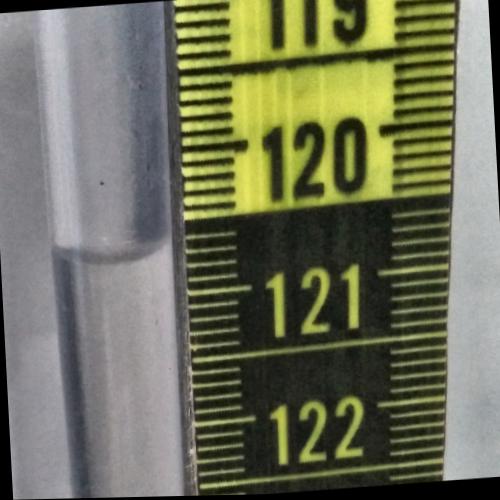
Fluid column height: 120.7 cm